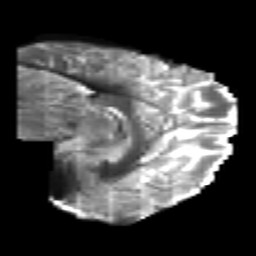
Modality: T2w
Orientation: sagittal
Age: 27
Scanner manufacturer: philips
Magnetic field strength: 3 T
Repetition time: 8.549 s
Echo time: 0.1273 s